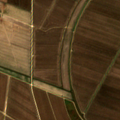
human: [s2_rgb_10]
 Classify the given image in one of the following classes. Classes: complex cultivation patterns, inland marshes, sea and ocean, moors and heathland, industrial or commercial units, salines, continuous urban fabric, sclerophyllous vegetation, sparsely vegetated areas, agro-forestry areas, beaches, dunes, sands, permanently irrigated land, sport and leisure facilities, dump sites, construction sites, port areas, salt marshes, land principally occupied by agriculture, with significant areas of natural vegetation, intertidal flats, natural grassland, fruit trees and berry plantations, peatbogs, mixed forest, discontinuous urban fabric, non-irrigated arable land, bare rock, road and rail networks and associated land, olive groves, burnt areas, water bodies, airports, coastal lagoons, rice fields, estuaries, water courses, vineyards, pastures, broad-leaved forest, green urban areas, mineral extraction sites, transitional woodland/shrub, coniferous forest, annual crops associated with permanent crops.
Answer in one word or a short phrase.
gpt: rice fields, pastures